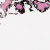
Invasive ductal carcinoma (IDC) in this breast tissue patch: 0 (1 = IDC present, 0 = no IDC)